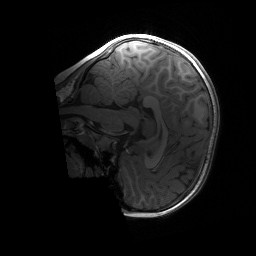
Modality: T1w
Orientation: sagittal
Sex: female
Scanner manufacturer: siemens
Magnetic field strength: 3 T
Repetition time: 1.9 s
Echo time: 0.00243 s